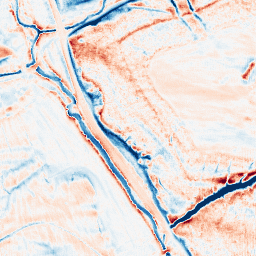
Category: classical
Decomposition family: gaussian_anisotropic
Decomposition parameters: sigma_x: 2
sigma_y: 5
Upsampling method: fft_zeropad
Upsampling parameters: scale: 4
Upsampling scale: 4